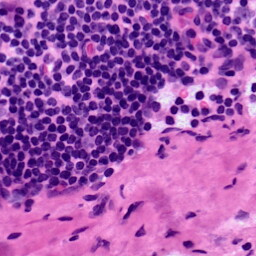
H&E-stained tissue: LymphNode